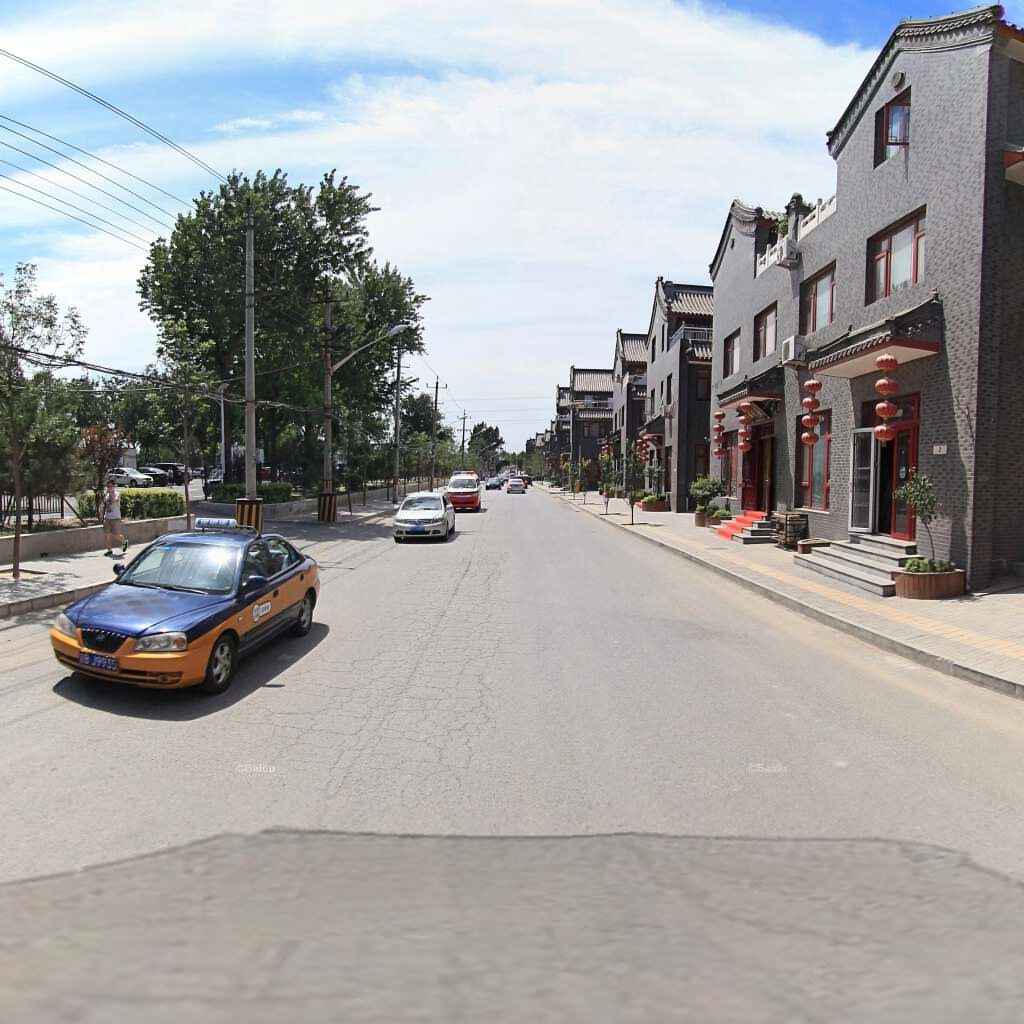
Region: Chaoyang
Road damage annotations: alligator crack